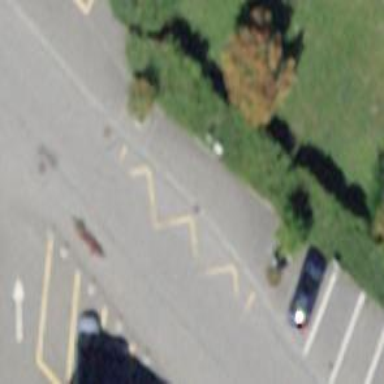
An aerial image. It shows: Bus stop with platform for public transport.